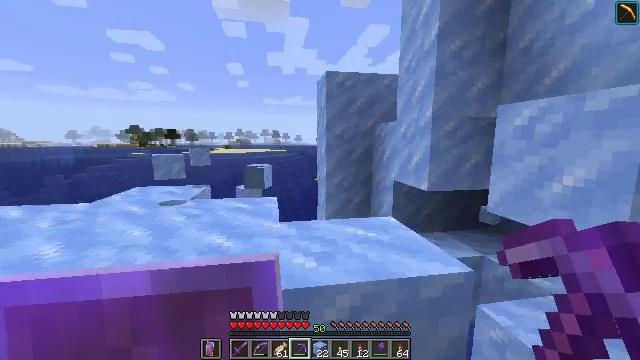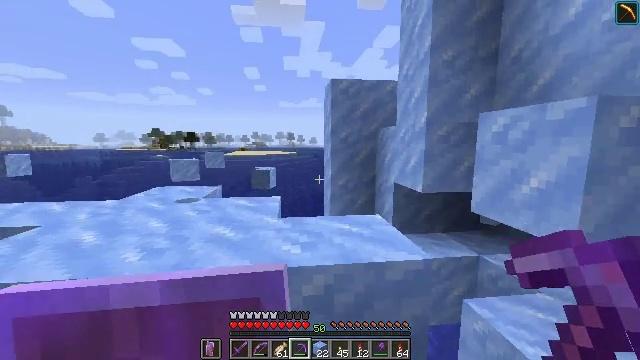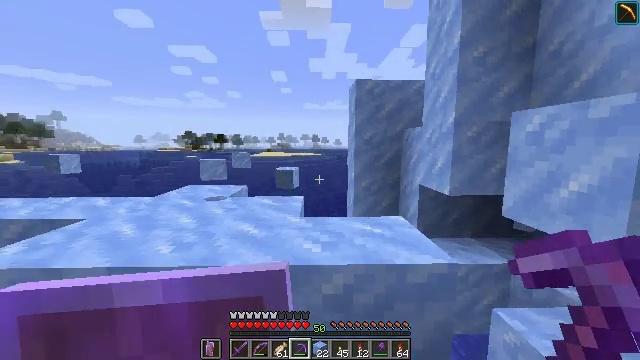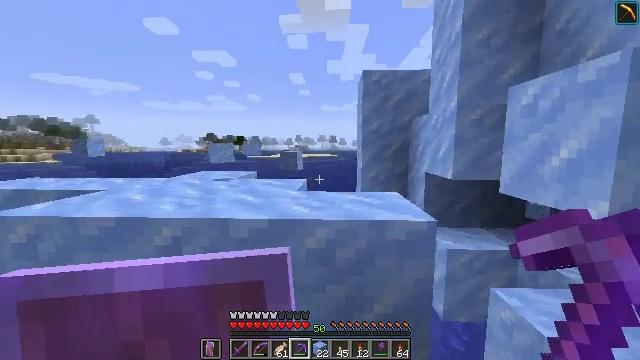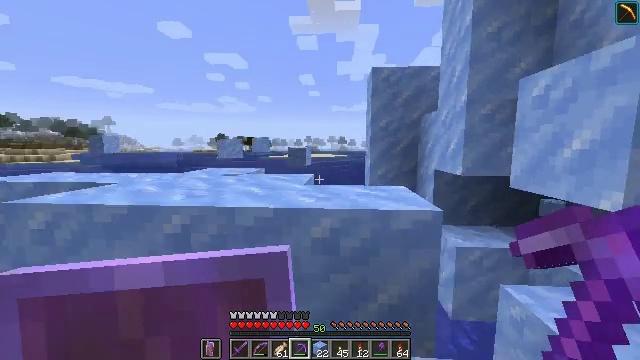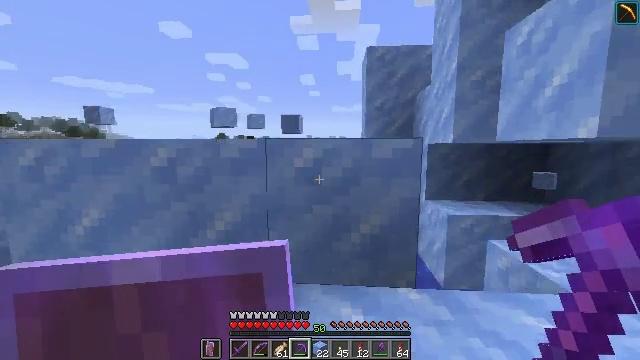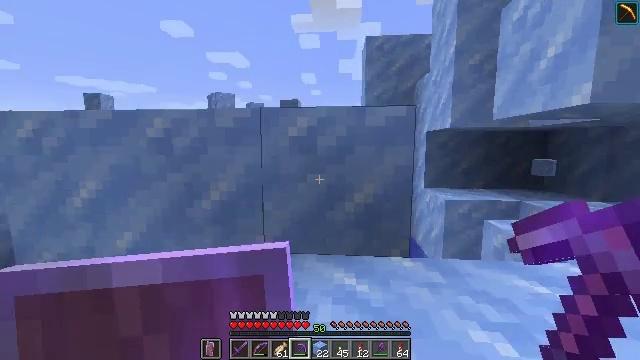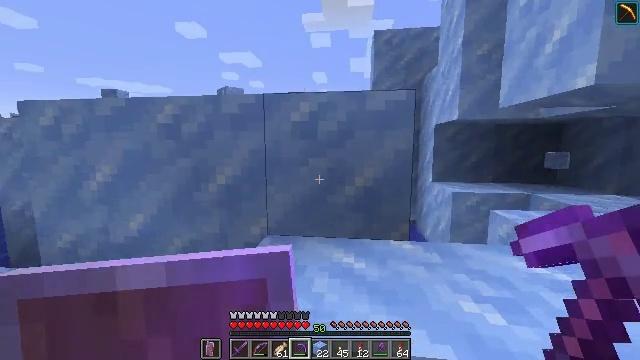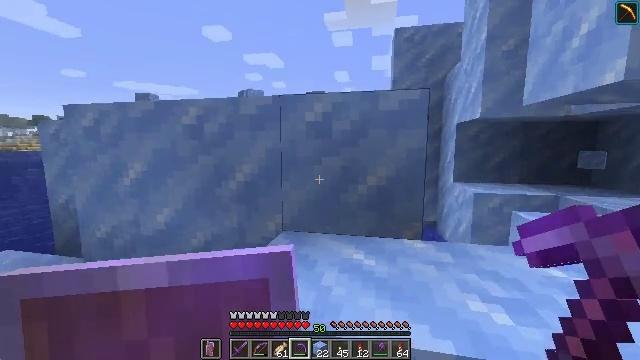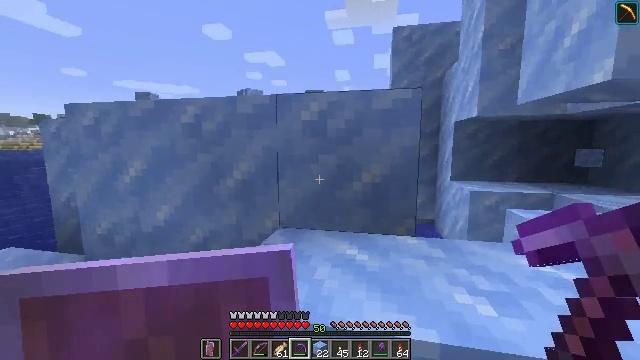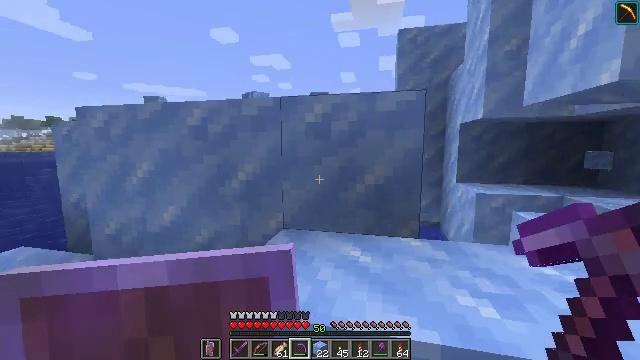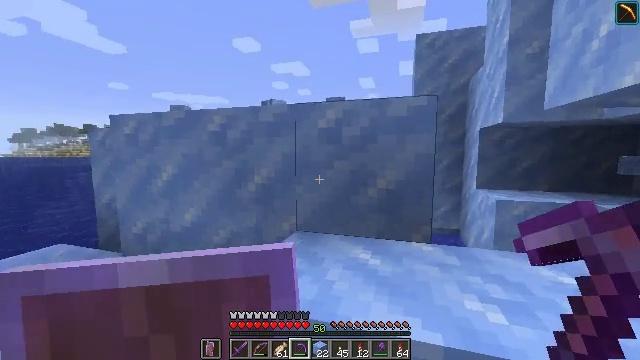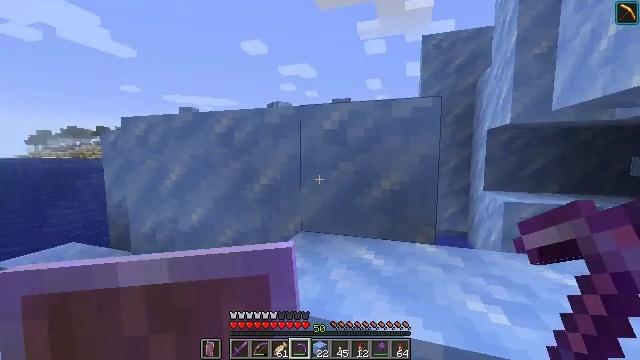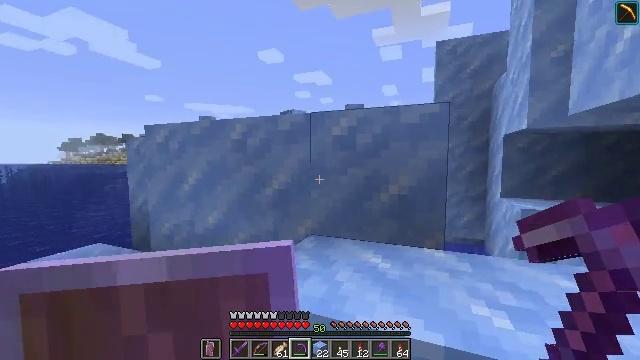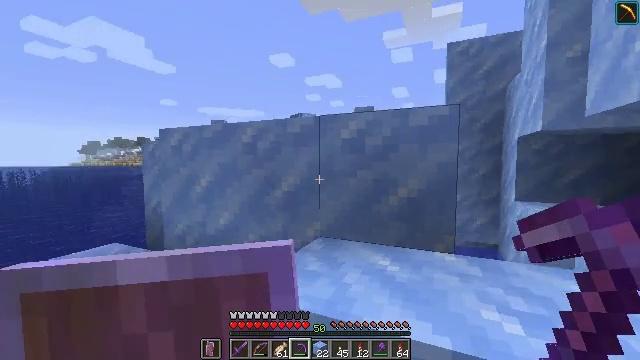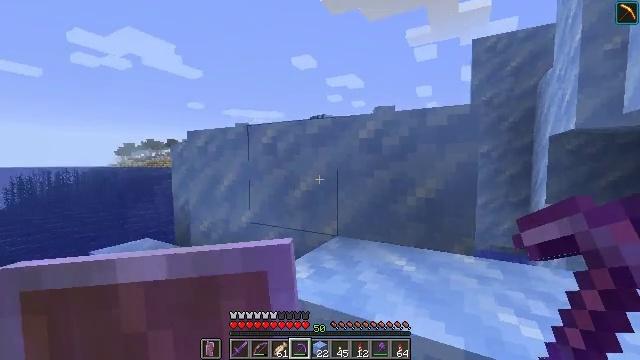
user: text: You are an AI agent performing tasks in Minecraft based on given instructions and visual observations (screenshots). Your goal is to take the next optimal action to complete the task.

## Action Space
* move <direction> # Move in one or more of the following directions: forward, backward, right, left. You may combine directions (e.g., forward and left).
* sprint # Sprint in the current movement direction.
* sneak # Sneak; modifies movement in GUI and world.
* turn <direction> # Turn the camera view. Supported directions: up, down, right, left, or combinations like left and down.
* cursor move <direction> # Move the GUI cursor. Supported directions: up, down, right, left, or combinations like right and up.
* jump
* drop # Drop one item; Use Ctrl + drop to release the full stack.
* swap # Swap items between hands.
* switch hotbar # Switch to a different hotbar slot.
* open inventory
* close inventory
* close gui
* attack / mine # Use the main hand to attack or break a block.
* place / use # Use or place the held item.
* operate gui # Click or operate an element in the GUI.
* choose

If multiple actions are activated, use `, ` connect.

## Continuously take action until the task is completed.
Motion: motion action
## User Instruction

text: Break packed ice to add to inventory.
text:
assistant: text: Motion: move back and move right, turn left
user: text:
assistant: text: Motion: move right, turn left
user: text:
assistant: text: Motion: turn left
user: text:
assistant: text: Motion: turn left
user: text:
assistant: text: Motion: no_op
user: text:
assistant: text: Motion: no_op
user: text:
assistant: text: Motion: turn left
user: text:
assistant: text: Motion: turn left
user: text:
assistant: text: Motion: no_op
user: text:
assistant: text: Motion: turn left
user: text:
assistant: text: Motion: turn left and up
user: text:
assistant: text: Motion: turn left
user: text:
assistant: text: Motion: turn left and up
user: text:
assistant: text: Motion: turn left
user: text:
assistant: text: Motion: turn left
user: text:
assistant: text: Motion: turn left
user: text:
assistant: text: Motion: move forward, turn left, attack / mine
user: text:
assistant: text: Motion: move forward, attack / mine
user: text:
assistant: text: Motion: move forward, attack / mine
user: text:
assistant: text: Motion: move forward, turn right, attack / mine
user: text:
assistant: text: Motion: move forward and move left, turn right, attack / mine
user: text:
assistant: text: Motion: move forward and move left, turn right, attack / mine
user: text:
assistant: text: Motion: move forward and move left, turn right and down, attack / mine
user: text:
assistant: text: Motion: move forward and move left, attack / mine
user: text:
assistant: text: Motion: move forward and move left, attack / mine
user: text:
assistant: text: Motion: move forward and move left, turn right, attack / mine
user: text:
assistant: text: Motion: move forward and move left, turn right, attack / mine
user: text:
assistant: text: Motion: move forward and move left, turn right and up, attack / mine
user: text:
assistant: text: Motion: move forward and move left, attack / mine
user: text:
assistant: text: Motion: move forward and move left, turn left, attack / mine